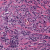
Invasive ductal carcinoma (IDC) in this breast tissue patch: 1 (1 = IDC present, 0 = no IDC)